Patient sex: M
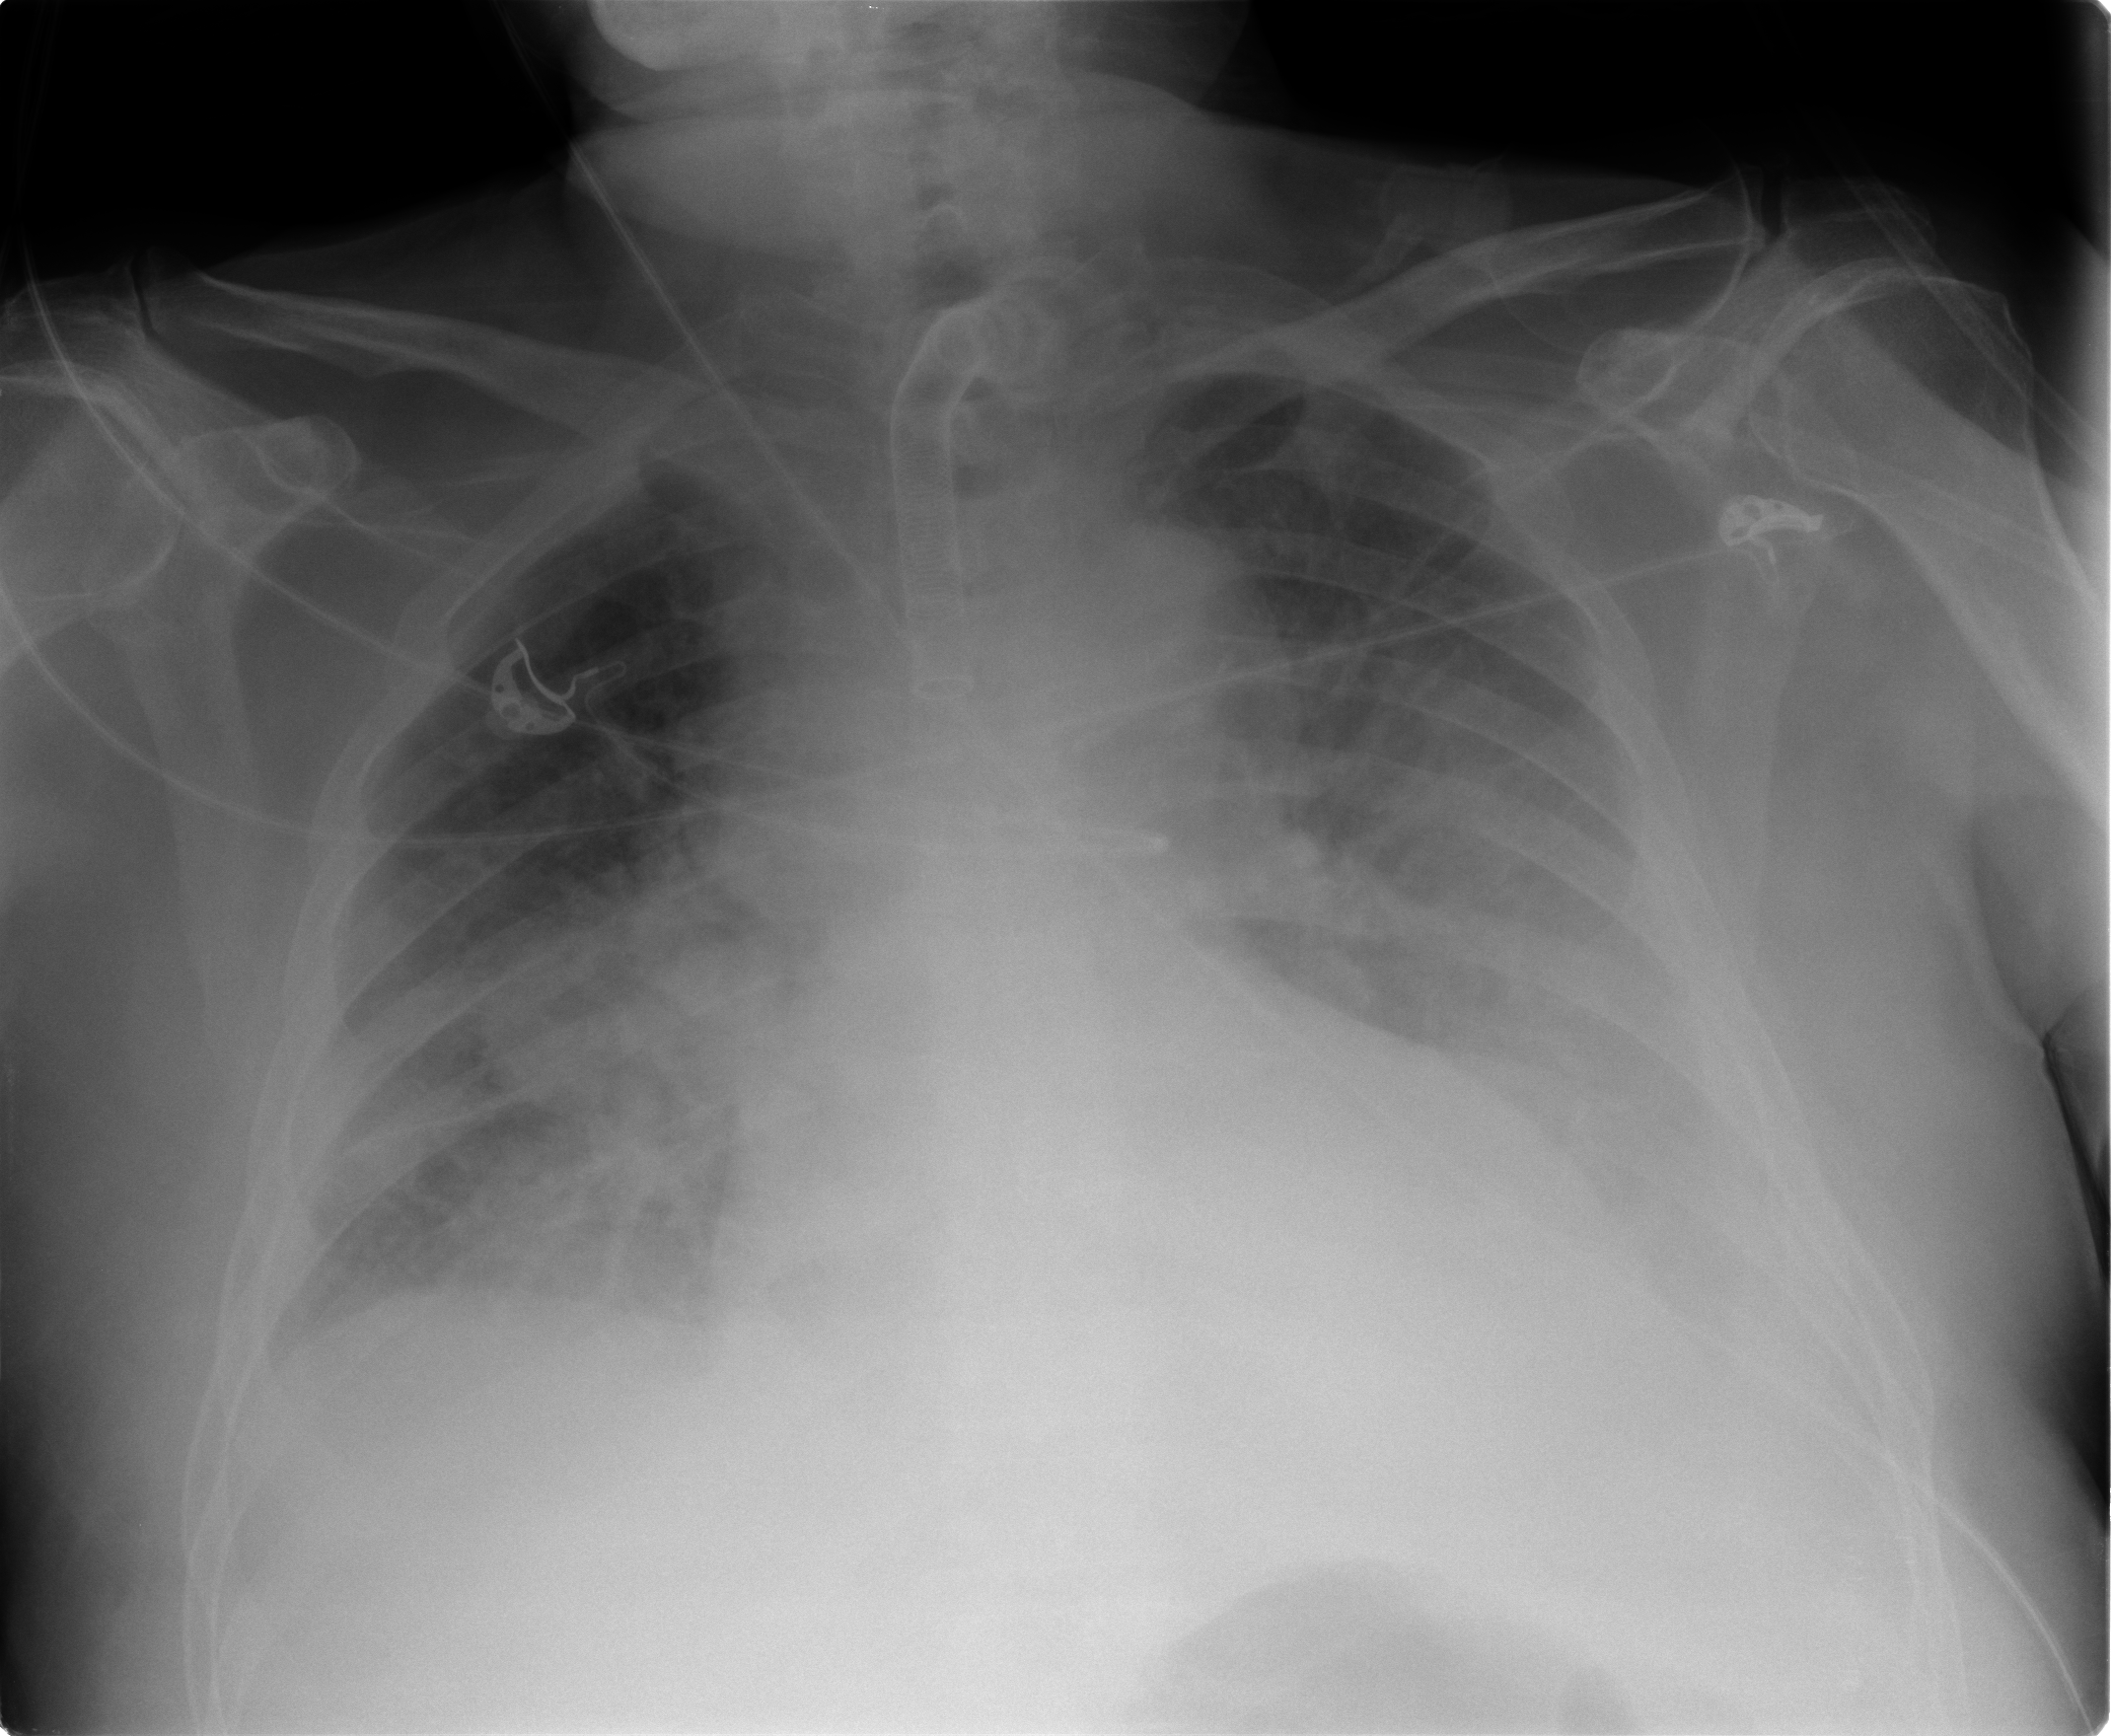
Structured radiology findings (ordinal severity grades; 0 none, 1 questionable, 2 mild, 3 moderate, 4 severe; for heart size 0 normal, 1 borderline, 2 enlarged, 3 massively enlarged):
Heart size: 2
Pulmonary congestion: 2
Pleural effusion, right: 0
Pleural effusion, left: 2
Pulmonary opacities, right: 3
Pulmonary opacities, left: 3
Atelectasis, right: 2
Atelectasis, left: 2